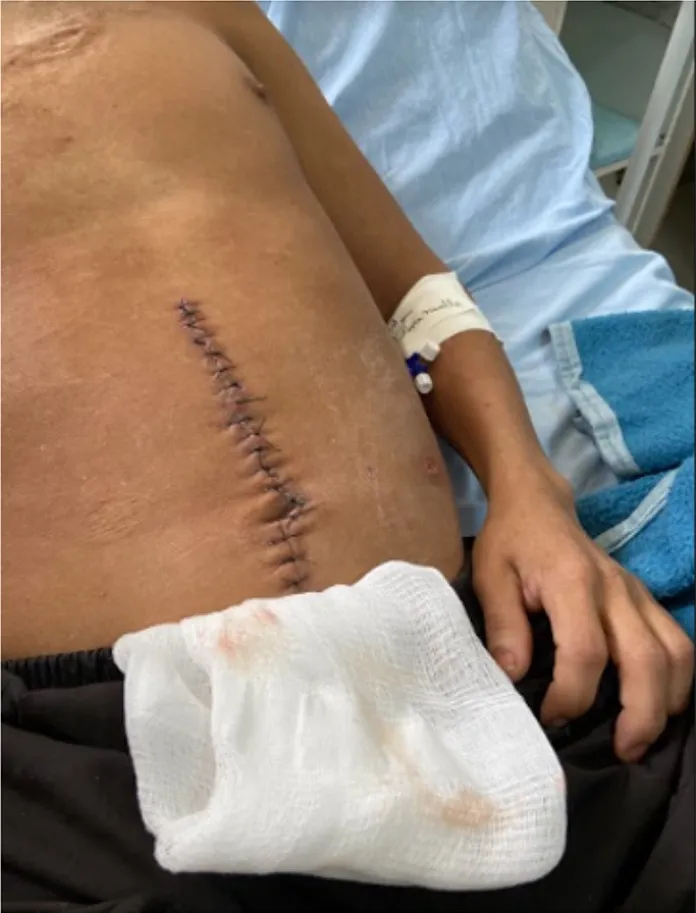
Surgical wound on the 10 postoperative day, demonstrating the healing progress at this stage.
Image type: medical_photograph (other_medical_photograph)